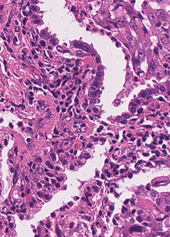
Tumor epithelial tissue: yes
Tumor-associated stroma tissue: yes
Normal tissue: no